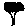
Label: tree